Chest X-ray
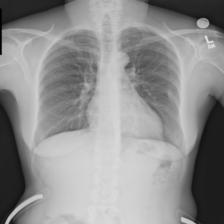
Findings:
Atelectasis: negative
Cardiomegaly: negative
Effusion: negative
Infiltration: negative
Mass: negative
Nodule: negative
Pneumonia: negative
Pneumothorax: negative
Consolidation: negative
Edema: negative
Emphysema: negative
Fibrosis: negative
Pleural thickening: negative
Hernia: negative